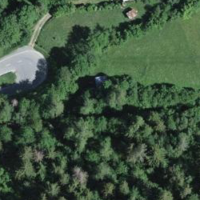
EUNIS habitat code: 43
Species observed at this site:
Cichorium intybus